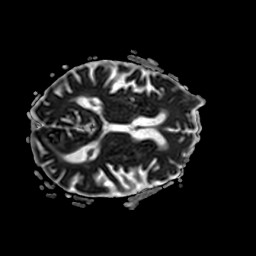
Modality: ADC
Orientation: axial
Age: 80
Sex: male
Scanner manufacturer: philips
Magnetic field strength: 3 T
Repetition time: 4.31 s
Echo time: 0.06069 s